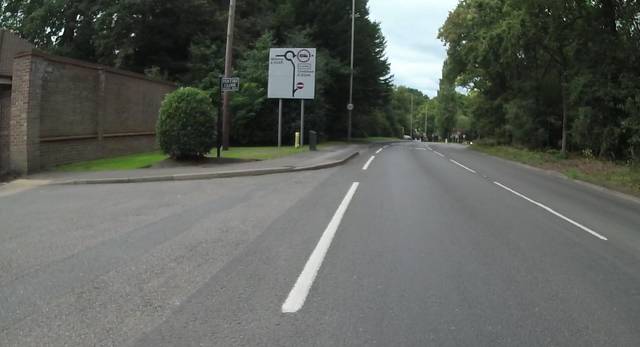
Region: United Kingdom
Coordinates: 51.332, -0.5619